Question:
When I remove 41 and 42 lines, Elapsed time is "00:00:03.13". The "com_site" table aliased as [c] has no index or PK.
Result records count is 5503(20 records before removing.)
Could anyone explain me why this happens?
Thanks...
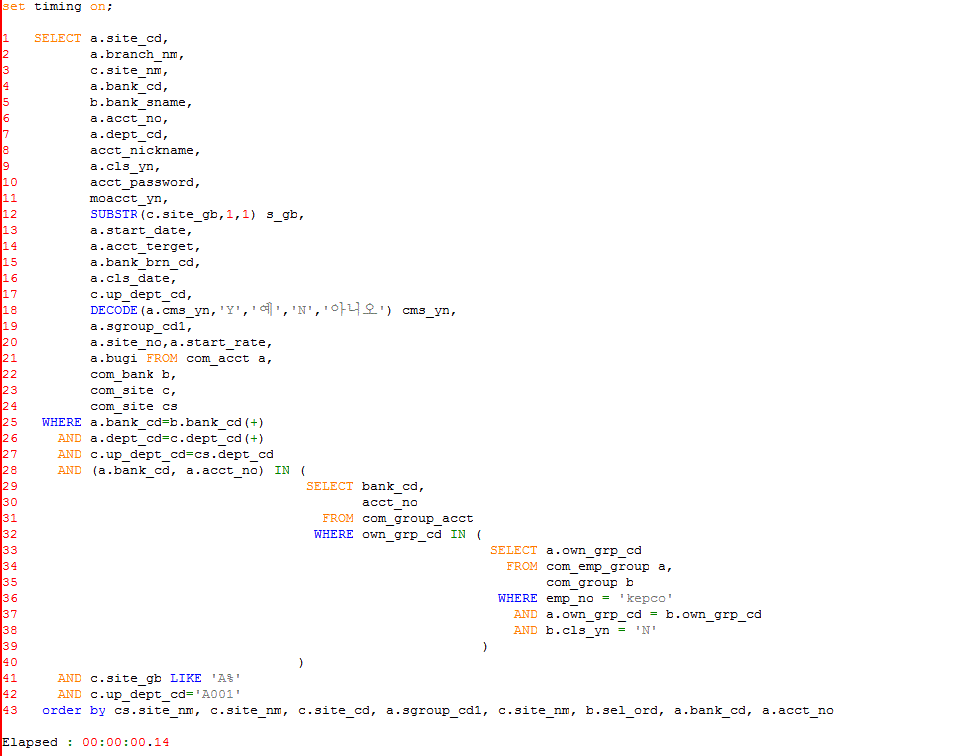
Answer: Even though the alias [c] has no index, the conditions
'''
c.site_gb LIKE 'A%'
c.up_dept_cd='A001'
'''
can be processed first if [c] is small enough compared to the other tables. Processing this first would be preferable to processing the correlated 2-level sub-query involving the tuple (bank_cd, acct_no).